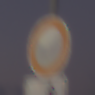
Verkehrszeichen: VerbotFahrzeugeAllerArt
Zusatzzeichen unten: HinweisDurchSinnbild1
Umgebung: Outdoor, RoadRail
Tageszeit: Dawn
Wetter: Clear
Licht: Natural
Jahreszeit: NotSpecified
Kontrast: LowContrast